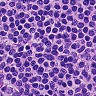
Metastatic tissue present: no